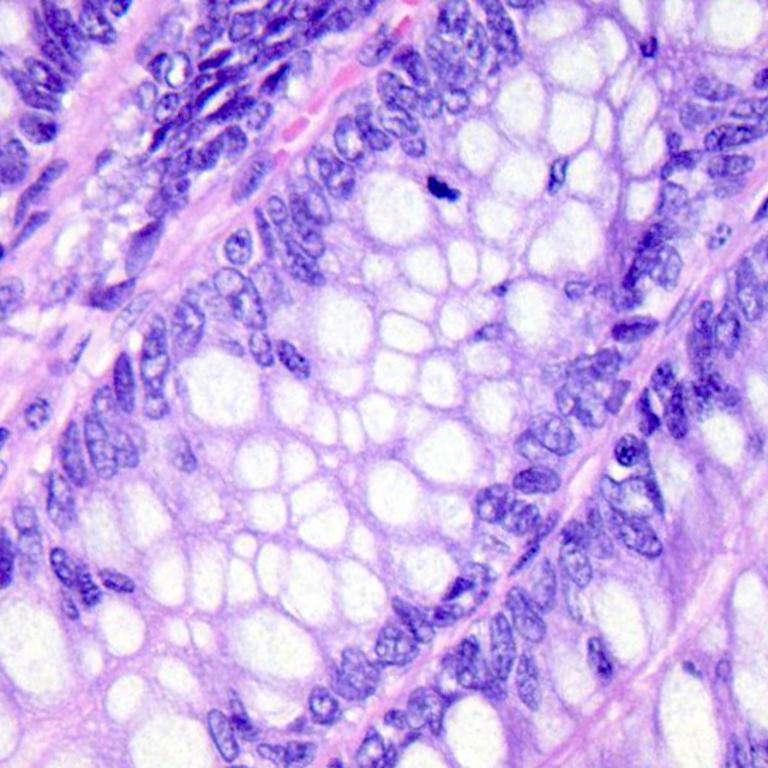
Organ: colon
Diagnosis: benign